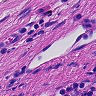
Metastatic tissue present: no